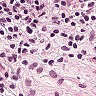
Metastatic tissue present: no